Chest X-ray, AP view. Patient: 35 years old, sex F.
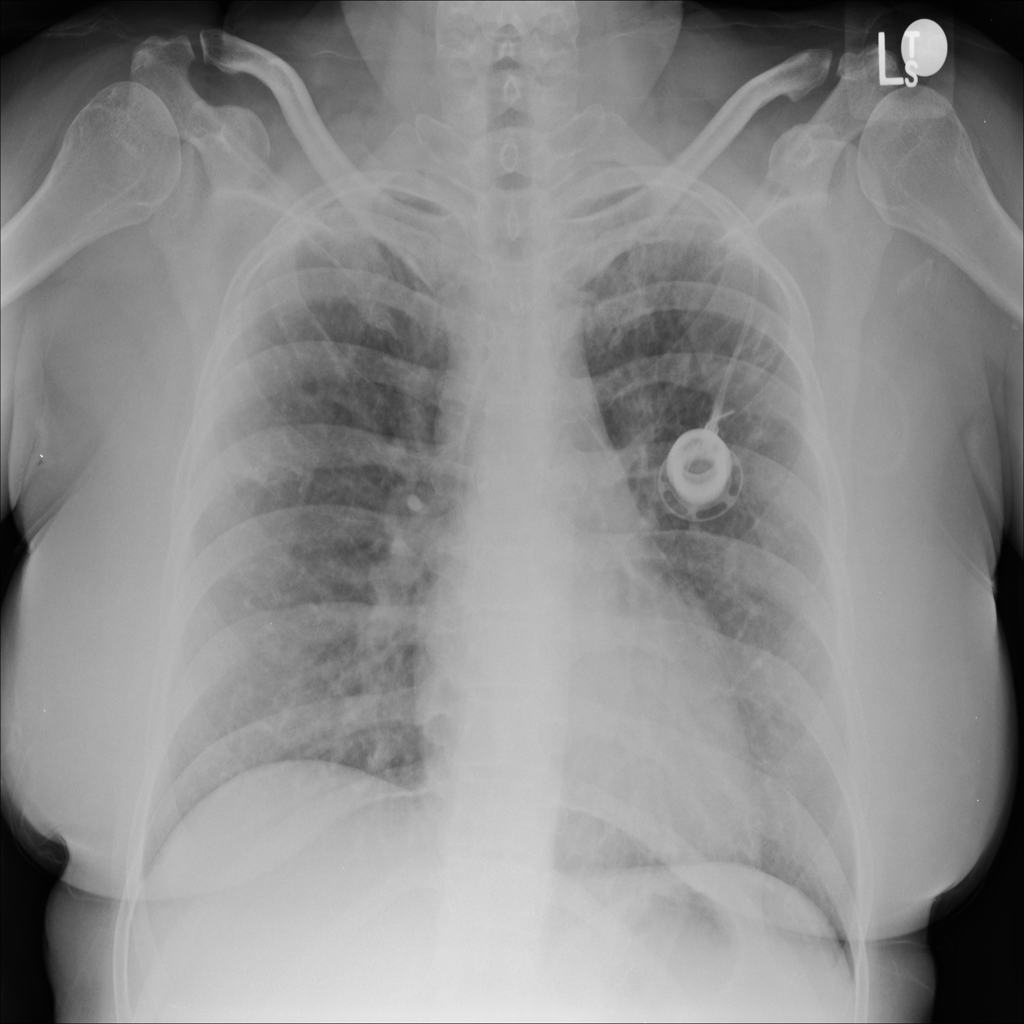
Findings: No Finding